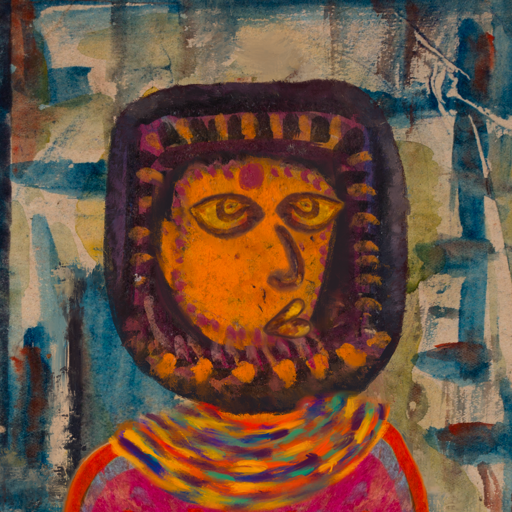
Background: Orphan, Head And Neck Side: Doll_w_Hair, Face Side: Comrade, Bust: Sisters, Hair Side: Blank, Head Accessory: Blank, Second Necklace: An_Impression_2, Necklace: Blank, Baby: Blank